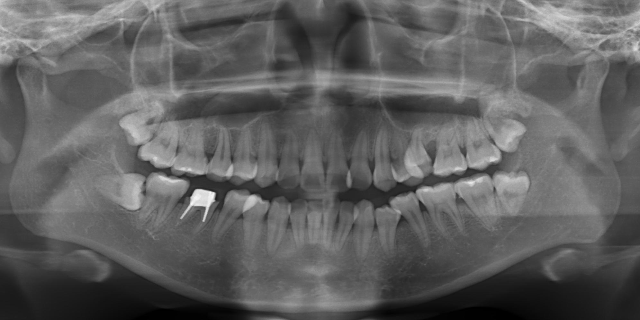
adult